【题型】解答题　【知识点】解析几何　【难度】easy
已知抛物线$C:y^2=2px$，斜率为$\dfrac{2}{3}$的直线$l$交抛物线于$M$，$N$两点，且\\
$M(1,-2)$.

\vspace{0.5em}
\noindent (1)求抛物线$C$的方程；\\
(2)若动点$P$在抛物线$C$上，$F$为抛物线的焦点，线段$PF$的中点为$Q$，求点$Q$的轨迹方程；\\
(3)试探究:抛物线$C$上是否存在点$P$使得$PM \perp PN$？若存在，求出$P$点坐标；若不存在，请说明理由.
【解答】
\noindent \textbf{【答案】} (1)$y^2=4x$\\
(2)$y^2=2x-1$\\
(3)存在，$P(0,0),(9,-6)$

\vspace{0.5em}
\noindent \textbf{【分析】}（1）将点$M(1,-2)$代入抛物线方程计算可得$p=2$，即可求出结果；\\
（2）设点$P(x_0,y_0)$，$Q(x,y)$，根据中点坐标公式进行代换可得点$Q$的轨迹方程；\\
（3）联立直线方程并利用垂直关系的向量表示，结合向量数量积的坐标运算即可求得结果.

\vspace{0.5em}
\noindent \textbf{【详解】}（1）已知点$M(1,-2)$在抛物线$y^2=2px$上\\
代入得$(-2)^2=2p\cdot 1 \Rightarrow 4=2p \Rightarrow p=2$.\\
所以抛物线方程为$y^2=4x$

\noindent （2）易知抛物线焦点为$F(1,0)$，\\
设动点$P(x_0,y_0)$，中点的坐标为$Q(x,y)$\\
显然$y_0^2=4x_0$；\\
且$x=\dfrac{x_0+1}{2} \Rightarrow x_0=2x-1$，$y=\dfrac{y_0+0}{2} \Rightarrow y_0=2y$\\
$\therefore (2y)^2=4(2x-1) \Rightarrow y^2=2x-1$；\\
即点$Q$的轨迹方程为$y^2=2x-1$；

\vspace{0.5em}
\noindent （3）设点$P(x_0,y_0)$在抛物线上，则$y_0^2=4x_0$\\
直线$l$的方程为$y=\dfrac{2}{3}(x-1)-2$，如下图：\\
联立$\begin{cases} y=\dfrac{2}{3}(x-1)-2 \\ y^2=4x \end{cases}$，解得$\begin{cases} x_1=1 \\ y_1=-2 \end{cases}$，$\begin{cases} x_2=16 \\ y_2=8 \end{cases}$；\\
所以$N(16,8)$，\\
因此$\overrightarrow{PM}=(1-x_0,-2-y_0)$,$\overrightarrow{PN}=(16-x_0,8-y_0)$\\
依题意可得$\overrightarrow{PM}\cdot\overrightarrow{PN}=0 \Rightarrow (1-x_0)(16-x_0)+(-2-y_0)(8-y_0)=0$.\\
可得$\left(\dfrac{y_0^2}{4}\right)^2-13\times\dfrac{y_0^2}{4}-6y_0=0$\\
整理可得$y_0^4-52y_0^2-96y_0=0$，即$y_0(y_0+2)(y_0-8)(y_0+6)=0$，\\
解得$y_0=0$或$y_0=-2$或$y_0=-6$或$y_0=8$；\\
显然当$y_0=-2$或$y_0=8$时，与$M,N$重合，不合题意；\\
所以存在$P(0,0),(9,-6)$，满足题意.
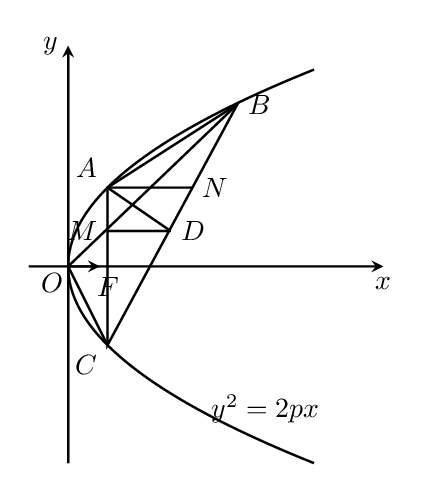